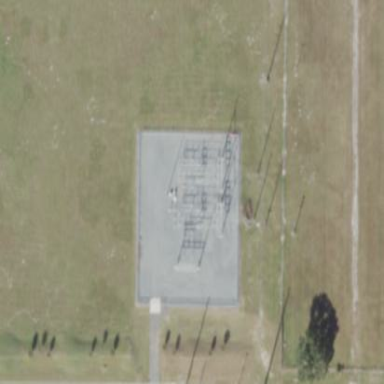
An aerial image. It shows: Substation for switching with surrounding fence.